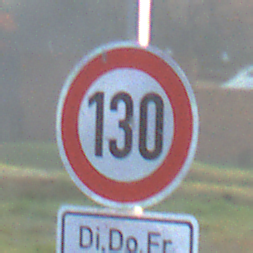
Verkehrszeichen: Geschwindigkeit130
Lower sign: ZeitangabenMitBeschraenkungAufWochentage3
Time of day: SunriseSunset
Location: Outdoor (Nature)
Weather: Clear
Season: NotSpecified
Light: Natural